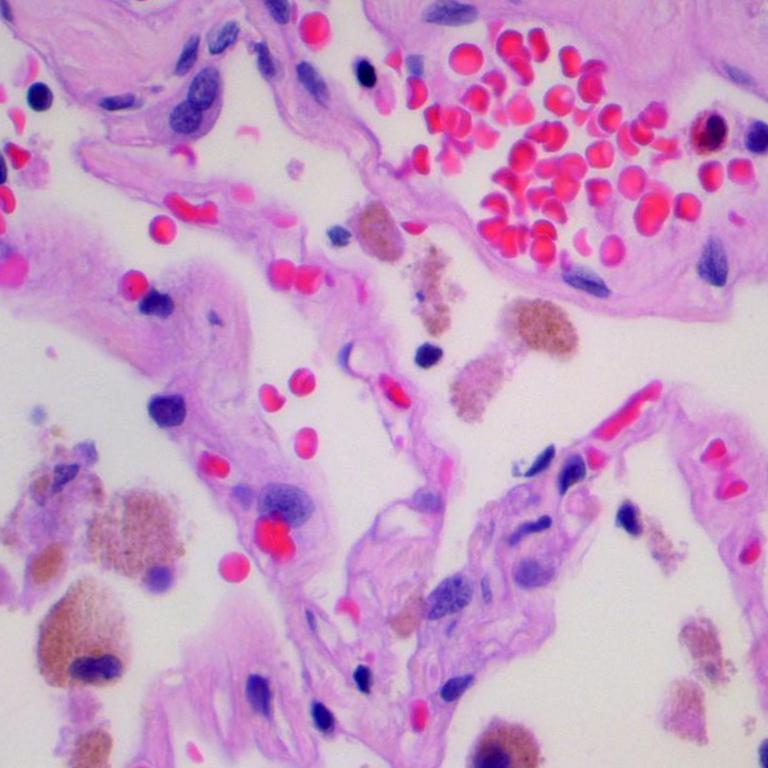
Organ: lung
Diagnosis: benign